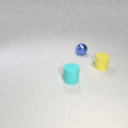
small cyan rubber cylinder in front of small blue metal sphere